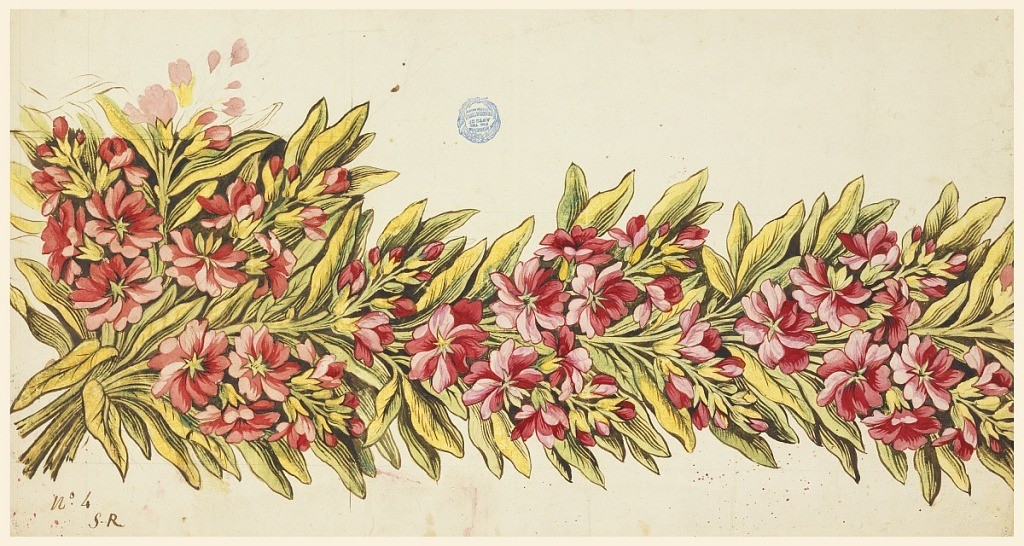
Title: Design for a printed framing, pattern no. 4 of the Fabrique de St. Ruf
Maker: Fabrique de Saint Ruf, Lyon, France
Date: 1795–1810
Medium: Graphite, brush and gouache, black on paper
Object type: Drawing
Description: Lower left corner, short flower stems are obliquely shown. They form horizontal and vertical borders together with leaves and blossoms.